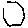
Label: hexagon